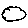
Label: cloud